Question: I started working at this company that uses an 2D OpenGL implementation to show our system's data (which runs on Windows.) The whole system was built with C++ (using C++Builder 2007). Thing is, all the text they print there are pixelized when you zoom in, which I think happens because the text is a bitmap:

From what I know they use the same font files as Windows does. I asked around here on why this happens and the answer I got is that the guy who implemented it (which doesn't work at the company anymore) said fonts on OpenGL are hard and this was the best he could do or something like it.
My question is: is there any simple and effective way to make the text also a vector (the same way those lines in the picture are?) So when I zoom the camera, which happens a lot, they don't pixelize. I have little knowledge of OpenGL and if you have some guide and/or tutorial related to this to point me towards the right direction I'd be very thankful. Basically any material would be great.
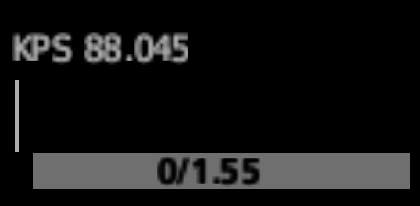
Answer: Most of OpenGL text rendering libraries come to this: creating bitmaps for the fonts. This means you are going to have problems with scaling and aliasing unless you do some hacks.
One of the popular hacks is Valve's approach: <URL>.
If you stick to NVidia specific hardware, you can try the <URL> extension which allows you to render graphics directly on GPU. Remember, it is a NVidia only thing.
But in general, signed distance field based approach is the smoothest and easiest to implement.
BTW, <URL> uses Valve's approach and also the modern pipeline.